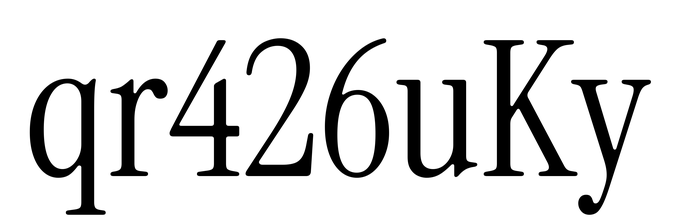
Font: InstrumentSerif-Regular